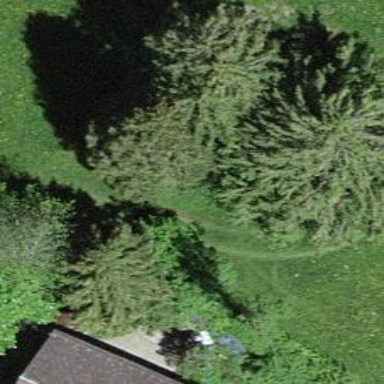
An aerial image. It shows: Grassy path with tracktype grade of 5.